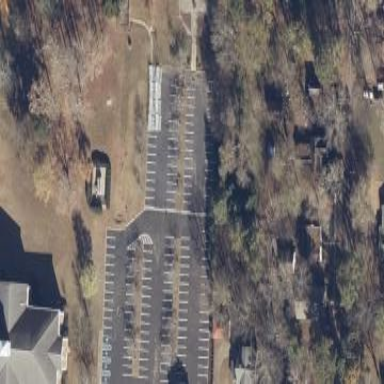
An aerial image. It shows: Parking area.